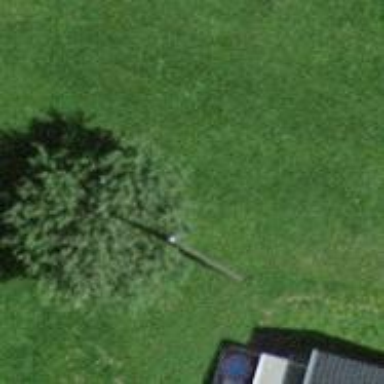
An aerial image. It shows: Utility pole in the area.